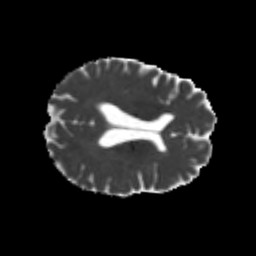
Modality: MD
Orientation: axial
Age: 22
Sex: female
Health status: healthy
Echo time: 0.074 s